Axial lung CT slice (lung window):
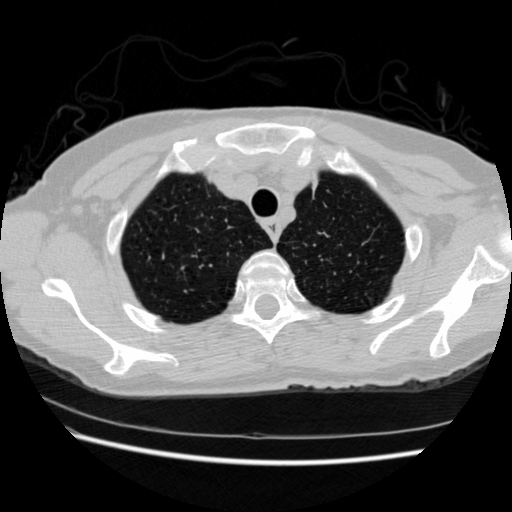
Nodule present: no